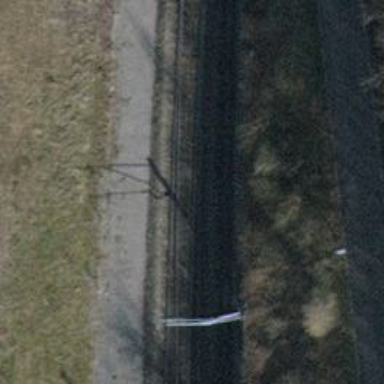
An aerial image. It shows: Railway switch.